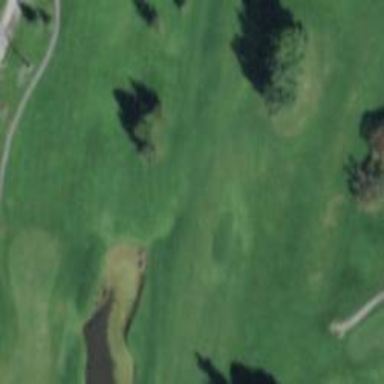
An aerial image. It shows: Golf hole.